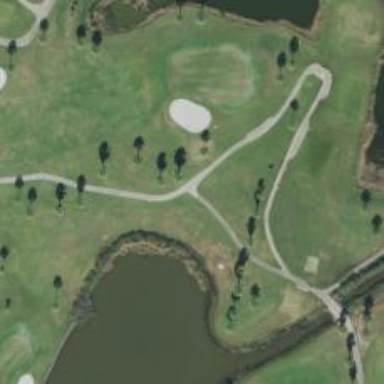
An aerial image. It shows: Path for both road and golf.